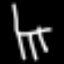
Label: chair